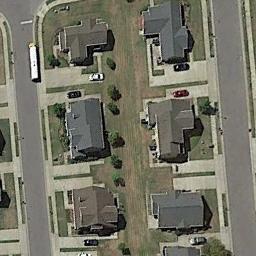
Label: residential